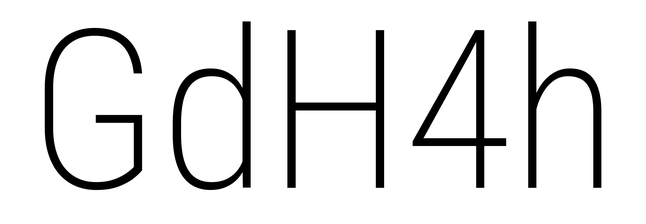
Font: Roboto_Condensed_ExtraLight